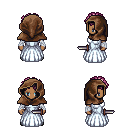
a pixel art fantasy rpg character, female body template, human, dark skin, underdress, white pants, pink curly afro hairstyle, cloth hood, white cloth bandages, black shoes, dagger, four views (front, back, left, right), 2x2 character sprite sheet, small pixel art, hard edges, no anti-aliasing